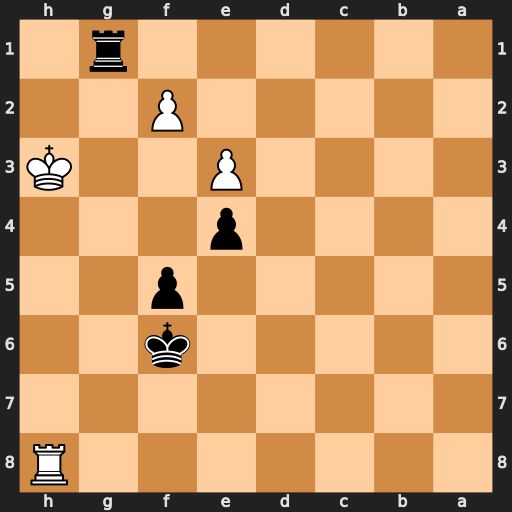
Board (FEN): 7R/8/5k2/5p2/4p3/4P2K/5P2/6r1
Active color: b
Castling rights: -
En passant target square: -
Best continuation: Rh1+ Kg2 Rxh8